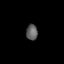
Tissue: lung
Cell type: Epithelial cells
Senescence score: 0.1539
Nuclear area (px): 175
Mean DAPI intensity: 95.491